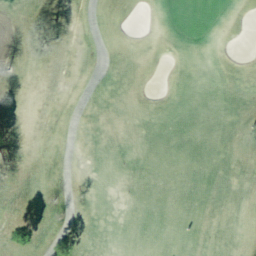
Label: golf course